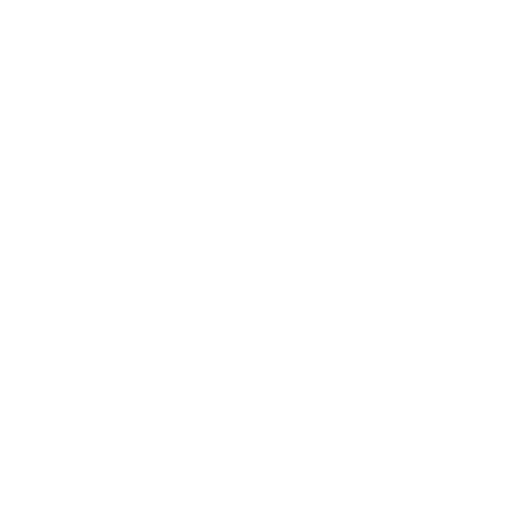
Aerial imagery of island in Alaska named Jackson Island containing only unknown